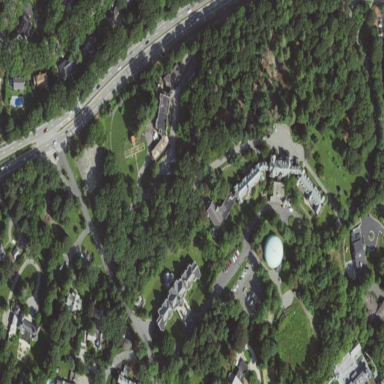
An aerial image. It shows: Nursing home.